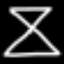
Label: hourglass